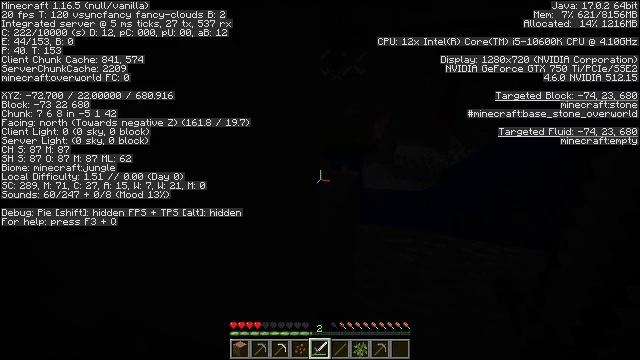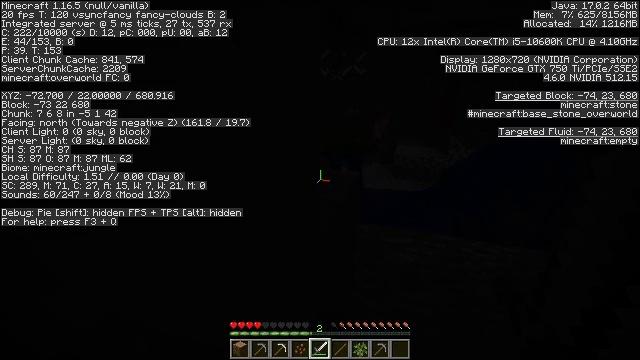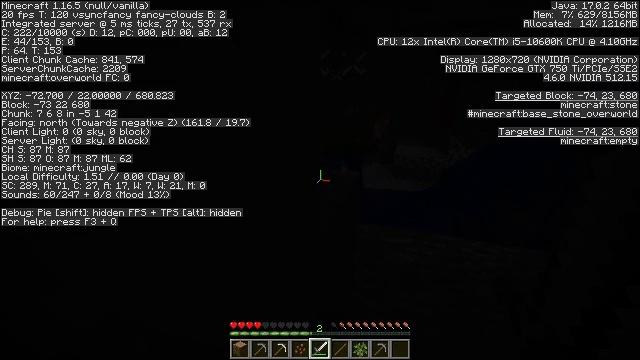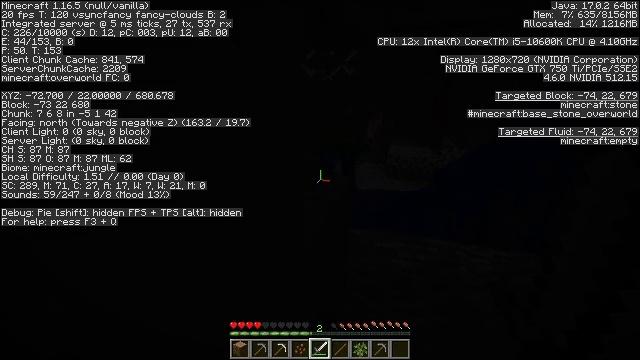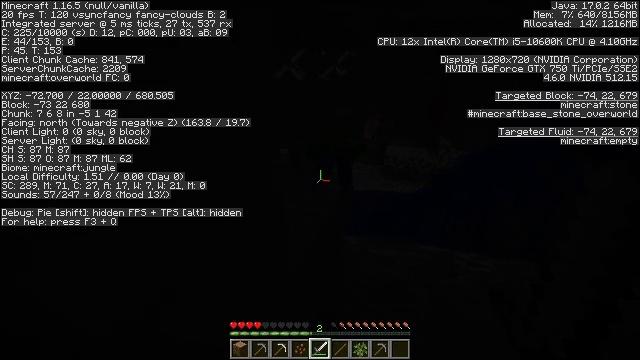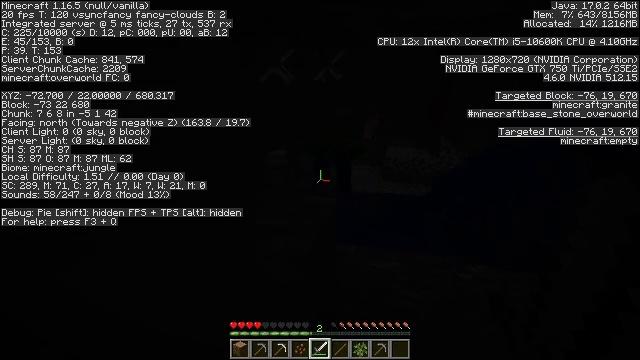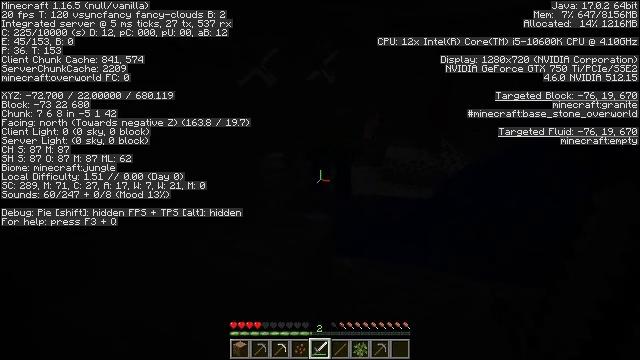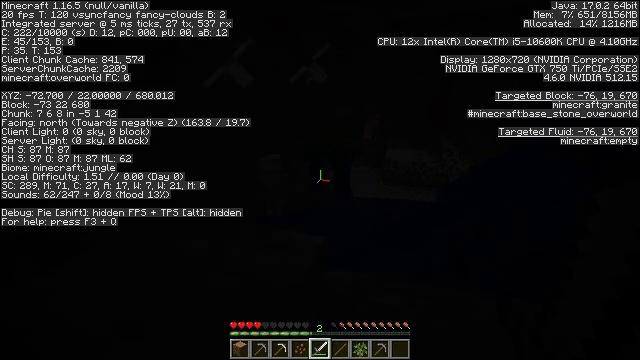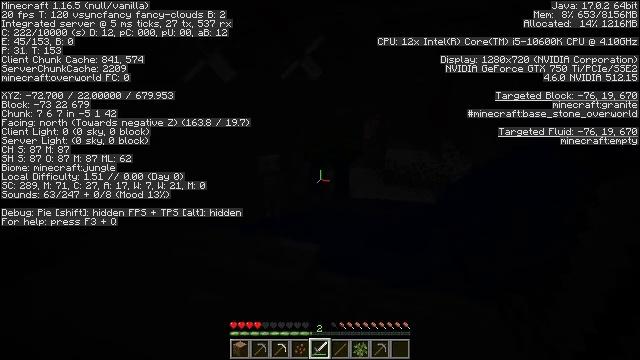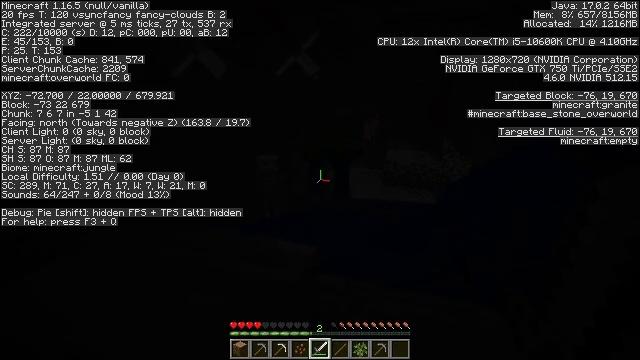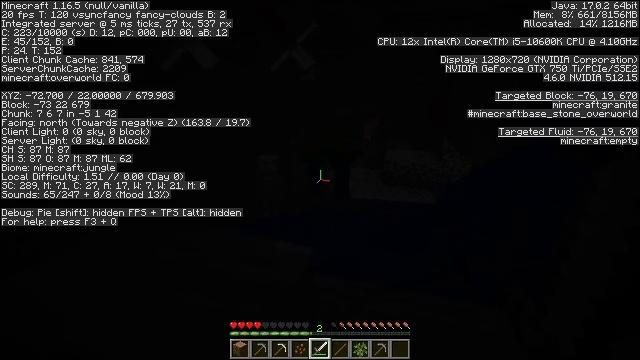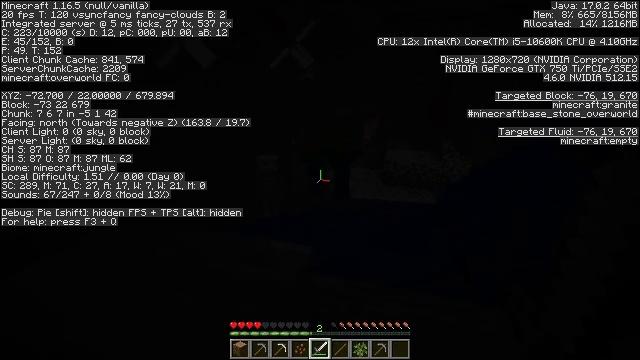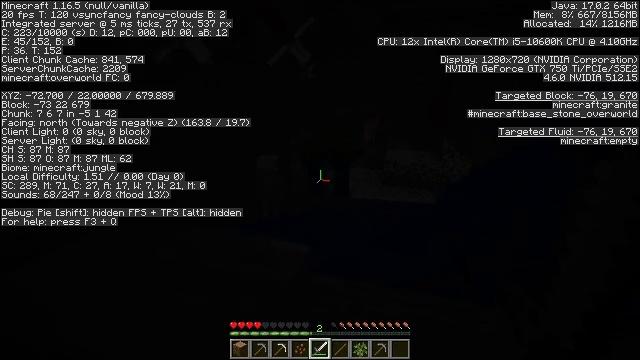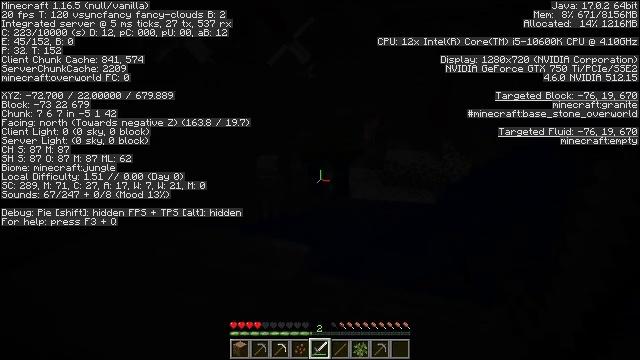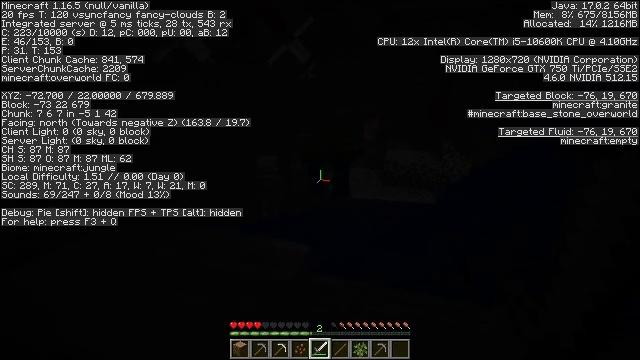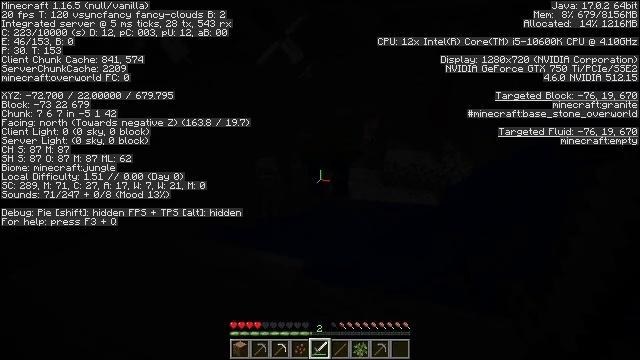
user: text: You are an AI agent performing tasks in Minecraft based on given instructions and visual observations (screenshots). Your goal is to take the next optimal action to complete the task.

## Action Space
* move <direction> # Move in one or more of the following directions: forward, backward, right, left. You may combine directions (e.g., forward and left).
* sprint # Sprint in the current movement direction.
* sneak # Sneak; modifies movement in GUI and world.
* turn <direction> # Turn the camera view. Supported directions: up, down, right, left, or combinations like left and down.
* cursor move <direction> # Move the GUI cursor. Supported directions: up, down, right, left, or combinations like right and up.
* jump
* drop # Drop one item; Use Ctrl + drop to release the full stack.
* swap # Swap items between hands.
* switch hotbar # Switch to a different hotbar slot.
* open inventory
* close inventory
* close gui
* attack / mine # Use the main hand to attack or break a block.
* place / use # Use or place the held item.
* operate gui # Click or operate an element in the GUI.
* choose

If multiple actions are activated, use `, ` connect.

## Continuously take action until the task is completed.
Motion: motion action
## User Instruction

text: Kill a skeleton.
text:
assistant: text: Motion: no_op
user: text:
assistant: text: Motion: move forward
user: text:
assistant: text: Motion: move forward, turn right
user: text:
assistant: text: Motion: move forward
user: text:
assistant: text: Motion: move forward
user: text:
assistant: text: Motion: move forward
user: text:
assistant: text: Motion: no_op
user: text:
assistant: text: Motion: no_op
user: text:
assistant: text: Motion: no_op
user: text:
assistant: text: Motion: no_op
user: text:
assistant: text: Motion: no_op
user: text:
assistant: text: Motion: no_op
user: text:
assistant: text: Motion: no_op
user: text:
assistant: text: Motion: no_op
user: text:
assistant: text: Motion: move forward
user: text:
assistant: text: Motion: move forward
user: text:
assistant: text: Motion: move forward
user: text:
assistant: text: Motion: move forward
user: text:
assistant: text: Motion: move forward
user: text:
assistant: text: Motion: turn left and down
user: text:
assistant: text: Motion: turn left and down
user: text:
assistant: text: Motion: turn left
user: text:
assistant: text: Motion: no_op
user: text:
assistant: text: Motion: no_op
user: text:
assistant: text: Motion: no_op
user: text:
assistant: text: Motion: move back
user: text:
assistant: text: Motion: move back
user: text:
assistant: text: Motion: move back and move left
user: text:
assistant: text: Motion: move back and move left
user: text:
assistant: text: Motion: move back and move left